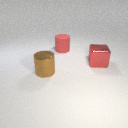
large brown metal cylinder to the left of large red rubber cylinder